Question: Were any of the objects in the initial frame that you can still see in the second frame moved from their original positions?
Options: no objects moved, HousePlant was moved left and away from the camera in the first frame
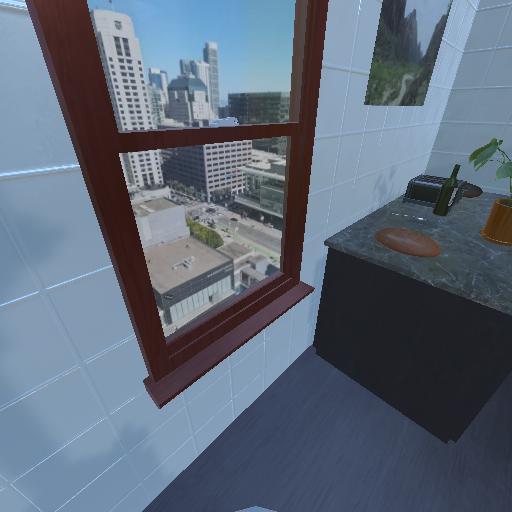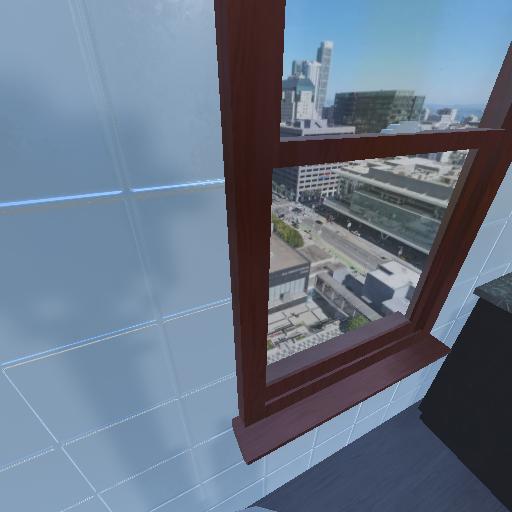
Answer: no objects moved